You are looking at the wavelet scalogram of a bearing's acceleration signal. Diagnose the bearing from this image, choosing from: normal, inner_race, outer_race, ball.
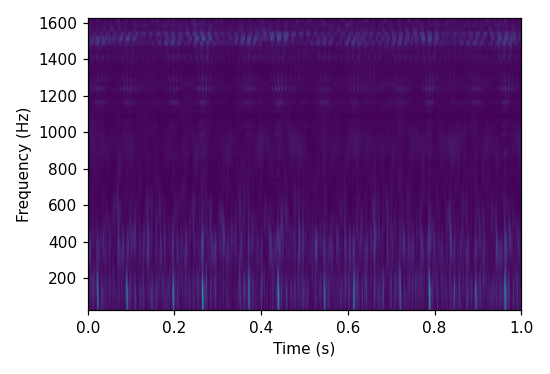
Answer: outer_race